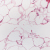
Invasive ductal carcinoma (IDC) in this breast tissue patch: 0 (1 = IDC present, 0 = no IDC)